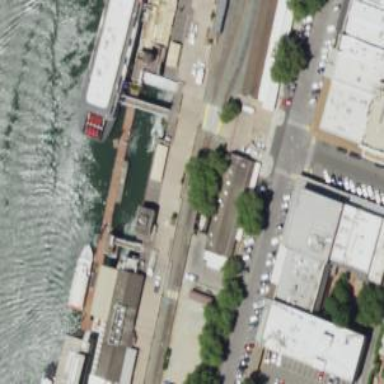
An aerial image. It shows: Footway leading to man-made pier.